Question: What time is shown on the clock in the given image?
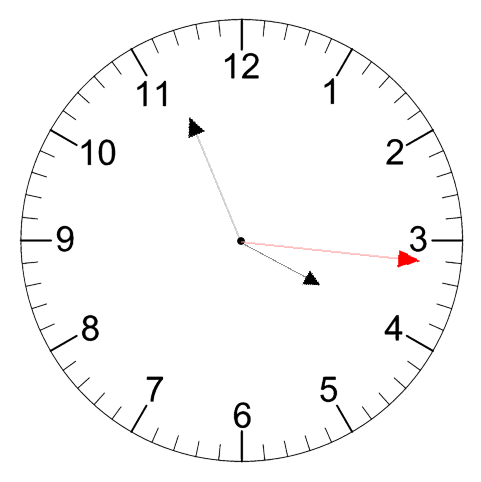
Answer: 03:56:16